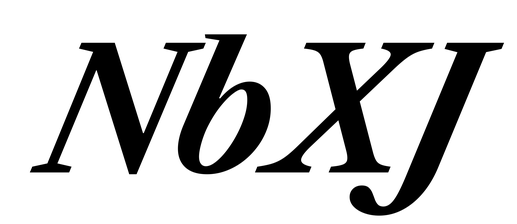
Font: LibreCaslonText-Italic_Bold_Italic